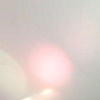
Label: sunburn